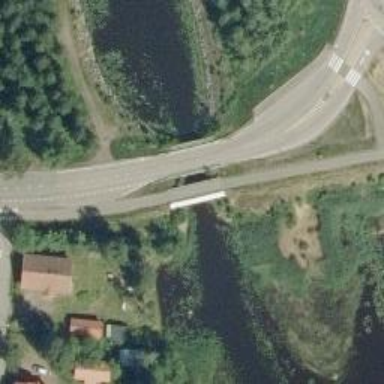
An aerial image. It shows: Asphalt cycleway on bridge.